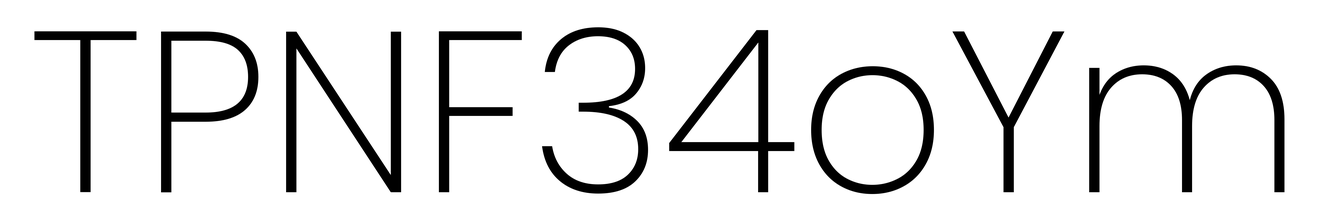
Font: Poppins-ExtraLight